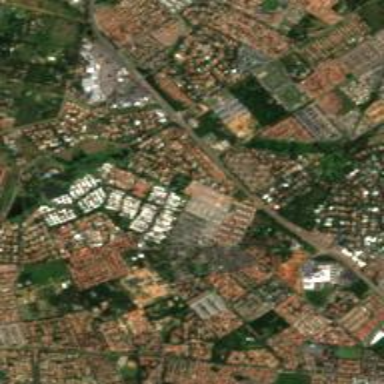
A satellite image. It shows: Gated residential area located in the suburb.